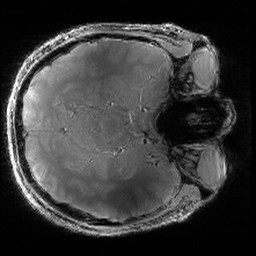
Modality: PDw
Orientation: axial
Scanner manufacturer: siemens
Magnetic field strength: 6.98 T
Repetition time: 2.82 s
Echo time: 0.00328 s